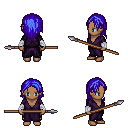
a pixel art fantasy rpg character, female body template, human, dark skin, purple robe, gold greaves, blue long hairstyle, white cloth bandages, spear, four views (front, back, left, right), 2x2 character sprite sheet, small pixel art, hard edges, no anti-aliasing